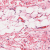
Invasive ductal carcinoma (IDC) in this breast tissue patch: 0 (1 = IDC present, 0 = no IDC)